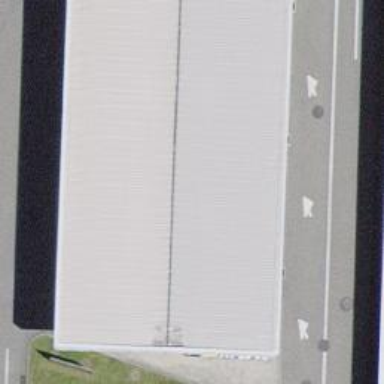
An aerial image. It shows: Fuel station.